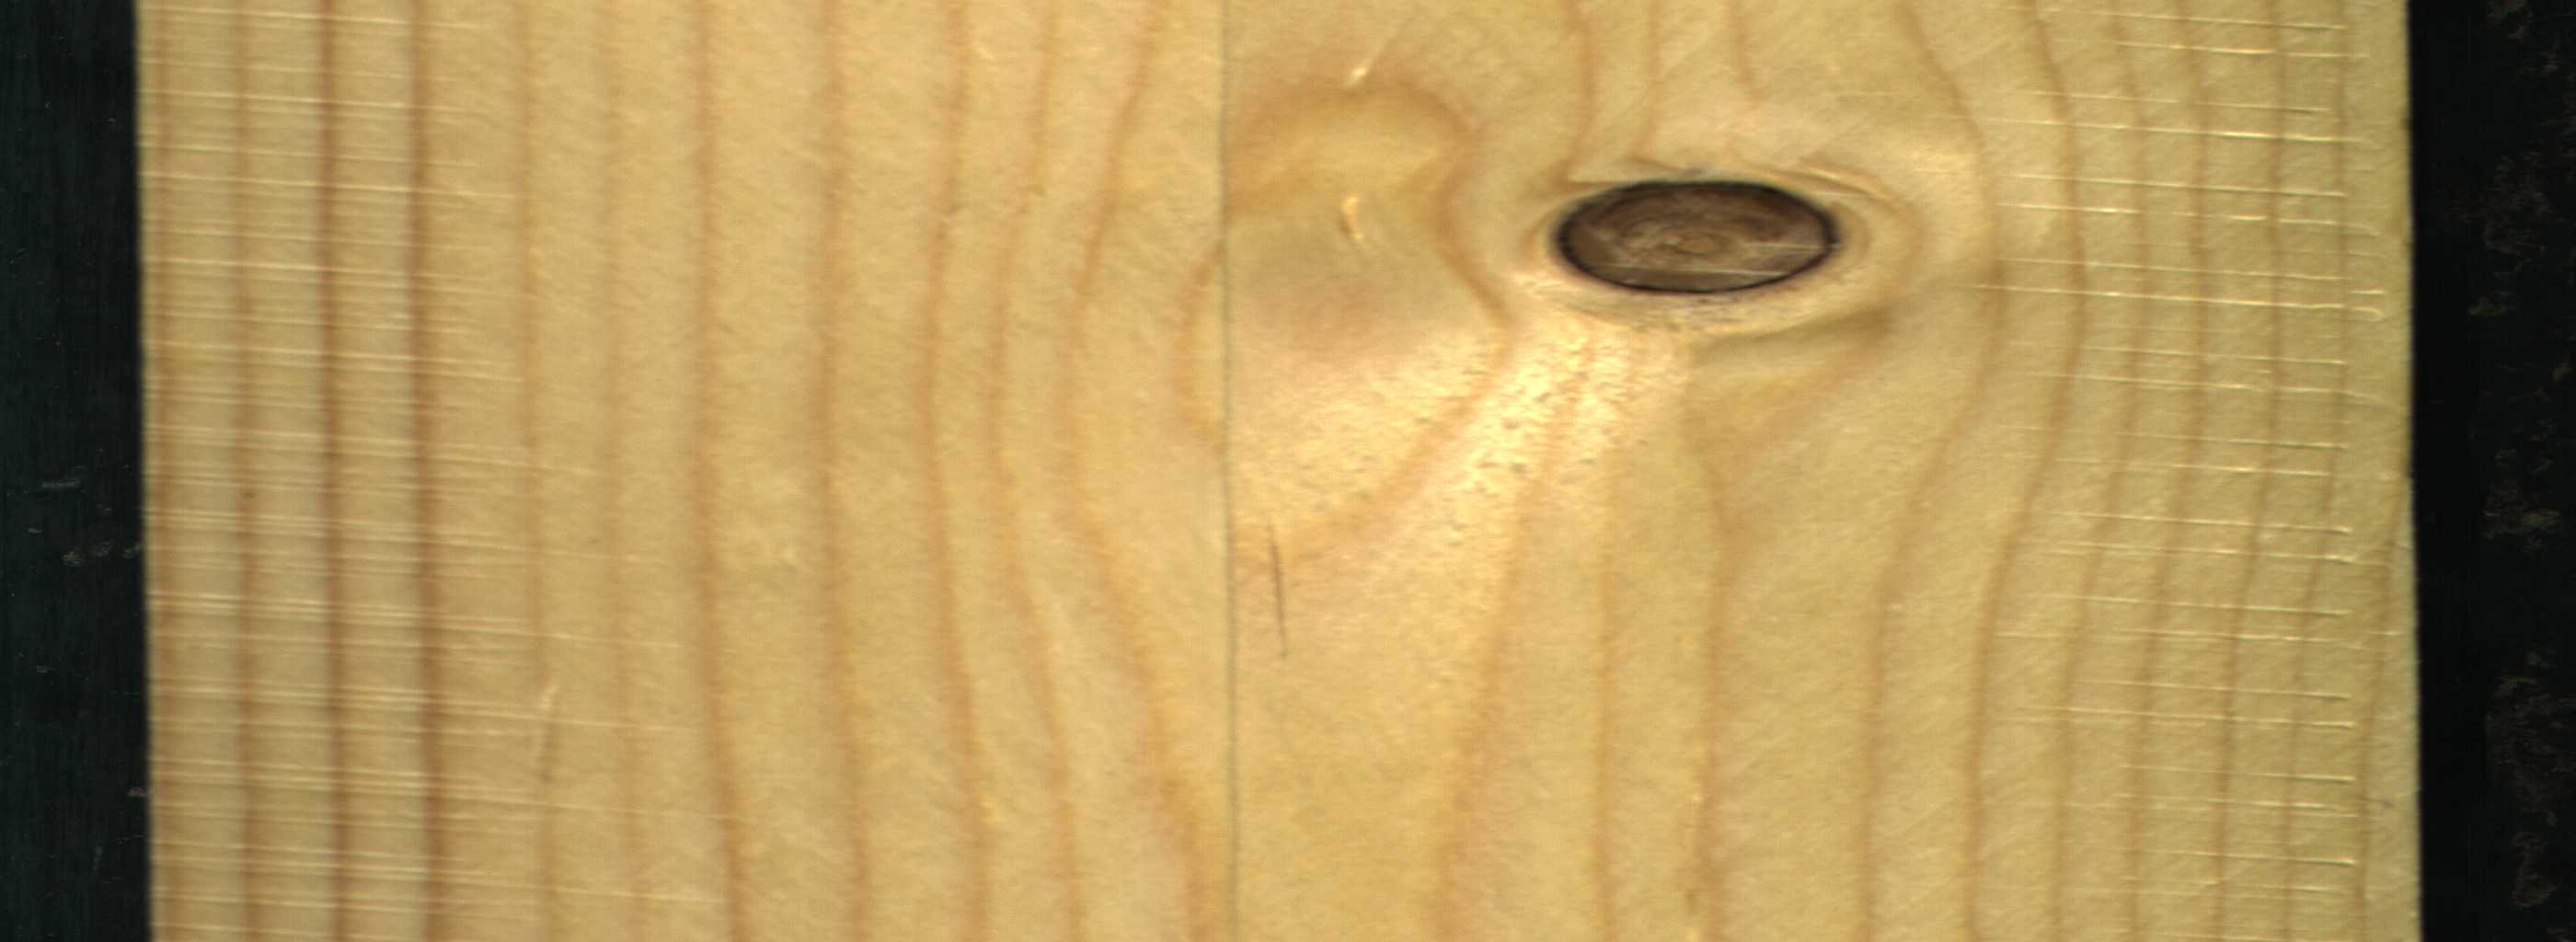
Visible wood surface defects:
Dead_Knot